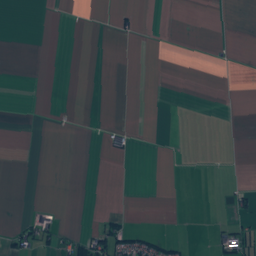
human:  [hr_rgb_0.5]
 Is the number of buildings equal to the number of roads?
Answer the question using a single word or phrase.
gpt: no

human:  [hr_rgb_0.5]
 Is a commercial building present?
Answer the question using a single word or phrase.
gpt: yes

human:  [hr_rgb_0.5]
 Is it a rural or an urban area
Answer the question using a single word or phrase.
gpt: rural

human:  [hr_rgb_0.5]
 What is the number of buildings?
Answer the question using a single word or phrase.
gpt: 256

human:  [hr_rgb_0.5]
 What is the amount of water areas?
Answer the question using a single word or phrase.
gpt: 4

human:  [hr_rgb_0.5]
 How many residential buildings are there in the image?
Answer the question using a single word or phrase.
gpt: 250

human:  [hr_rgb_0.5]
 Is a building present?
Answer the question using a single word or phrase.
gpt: yes

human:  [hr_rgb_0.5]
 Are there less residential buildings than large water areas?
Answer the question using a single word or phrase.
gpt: no

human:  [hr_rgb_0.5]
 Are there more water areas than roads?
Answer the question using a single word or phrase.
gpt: no

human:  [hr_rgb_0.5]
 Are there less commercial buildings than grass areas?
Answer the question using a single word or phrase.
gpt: yes

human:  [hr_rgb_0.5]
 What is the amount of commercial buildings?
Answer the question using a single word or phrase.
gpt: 3

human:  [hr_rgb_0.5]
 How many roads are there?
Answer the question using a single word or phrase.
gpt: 142

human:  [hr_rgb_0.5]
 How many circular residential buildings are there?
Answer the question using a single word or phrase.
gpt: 5

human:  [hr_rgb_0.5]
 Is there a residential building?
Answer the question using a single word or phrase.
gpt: yes

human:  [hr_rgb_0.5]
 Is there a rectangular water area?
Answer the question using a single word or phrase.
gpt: yes

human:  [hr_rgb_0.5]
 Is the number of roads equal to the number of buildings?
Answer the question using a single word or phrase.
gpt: no

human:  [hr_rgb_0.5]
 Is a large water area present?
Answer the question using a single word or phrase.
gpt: no

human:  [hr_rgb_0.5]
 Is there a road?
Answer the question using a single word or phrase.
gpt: yes

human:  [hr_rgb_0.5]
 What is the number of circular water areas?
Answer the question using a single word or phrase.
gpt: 1

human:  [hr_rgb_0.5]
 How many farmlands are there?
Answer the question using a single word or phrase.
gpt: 13

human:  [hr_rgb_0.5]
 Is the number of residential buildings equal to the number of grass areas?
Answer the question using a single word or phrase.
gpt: no

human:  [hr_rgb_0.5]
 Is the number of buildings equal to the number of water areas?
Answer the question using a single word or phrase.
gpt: no

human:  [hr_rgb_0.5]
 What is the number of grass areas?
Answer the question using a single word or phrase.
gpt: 43

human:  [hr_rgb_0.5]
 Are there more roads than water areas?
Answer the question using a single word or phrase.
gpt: yes

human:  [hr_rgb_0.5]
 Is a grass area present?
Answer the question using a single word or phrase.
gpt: yes

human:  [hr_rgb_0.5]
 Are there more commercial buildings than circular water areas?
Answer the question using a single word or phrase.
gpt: yes

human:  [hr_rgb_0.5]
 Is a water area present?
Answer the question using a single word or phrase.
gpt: yes

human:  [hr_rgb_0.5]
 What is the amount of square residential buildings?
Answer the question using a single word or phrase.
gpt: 5

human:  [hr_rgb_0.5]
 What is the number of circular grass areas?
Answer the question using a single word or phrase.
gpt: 0

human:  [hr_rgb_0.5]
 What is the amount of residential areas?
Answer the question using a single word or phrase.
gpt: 3

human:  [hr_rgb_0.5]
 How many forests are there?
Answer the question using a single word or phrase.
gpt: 30

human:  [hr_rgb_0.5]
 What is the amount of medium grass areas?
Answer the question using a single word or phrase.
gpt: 5

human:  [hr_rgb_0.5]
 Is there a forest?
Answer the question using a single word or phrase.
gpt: yes

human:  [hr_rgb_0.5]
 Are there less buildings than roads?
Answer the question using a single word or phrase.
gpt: no

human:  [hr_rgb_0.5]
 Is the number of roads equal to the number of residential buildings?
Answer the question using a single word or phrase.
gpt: no

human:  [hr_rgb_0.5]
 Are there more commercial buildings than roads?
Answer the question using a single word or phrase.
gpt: no

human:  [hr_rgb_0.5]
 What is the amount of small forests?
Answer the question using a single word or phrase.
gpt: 8

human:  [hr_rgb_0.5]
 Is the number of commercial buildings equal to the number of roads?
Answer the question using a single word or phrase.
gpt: no

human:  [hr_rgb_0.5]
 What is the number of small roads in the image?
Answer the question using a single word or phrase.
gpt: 142

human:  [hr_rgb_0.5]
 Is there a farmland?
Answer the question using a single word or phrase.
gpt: yes

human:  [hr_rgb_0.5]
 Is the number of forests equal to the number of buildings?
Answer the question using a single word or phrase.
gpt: no

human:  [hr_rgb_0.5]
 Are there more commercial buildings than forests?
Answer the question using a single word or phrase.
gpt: no

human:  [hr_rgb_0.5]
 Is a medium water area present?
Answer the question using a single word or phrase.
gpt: no

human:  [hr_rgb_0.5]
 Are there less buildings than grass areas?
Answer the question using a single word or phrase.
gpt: no

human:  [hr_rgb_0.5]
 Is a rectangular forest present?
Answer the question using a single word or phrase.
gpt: yes

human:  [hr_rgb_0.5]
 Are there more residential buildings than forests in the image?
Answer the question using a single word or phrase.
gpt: yes

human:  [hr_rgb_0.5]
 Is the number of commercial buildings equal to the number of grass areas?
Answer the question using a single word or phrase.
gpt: no

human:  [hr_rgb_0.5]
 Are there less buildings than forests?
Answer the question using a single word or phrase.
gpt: no

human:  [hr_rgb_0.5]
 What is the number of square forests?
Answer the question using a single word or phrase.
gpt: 0

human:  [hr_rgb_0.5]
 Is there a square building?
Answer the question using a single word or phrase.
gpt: yes

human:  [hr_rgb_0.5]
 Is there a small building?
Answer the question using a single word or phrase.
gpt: yes

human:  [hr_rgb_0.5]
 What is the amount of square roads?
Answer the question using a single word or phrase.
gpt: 0

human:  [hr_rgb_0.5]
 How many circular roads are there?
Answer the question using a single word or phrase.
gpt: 0

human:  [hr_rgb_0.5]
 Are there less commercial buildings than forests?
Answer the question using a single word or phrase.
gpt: yes

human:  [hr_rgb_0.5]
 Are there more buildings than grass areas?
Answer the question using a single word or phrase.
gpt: yes

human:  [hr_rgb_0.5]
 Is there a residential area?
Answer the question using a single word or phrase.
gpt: yes

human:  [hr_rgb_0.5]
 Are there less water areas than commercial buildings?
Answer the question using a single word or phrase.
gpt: no

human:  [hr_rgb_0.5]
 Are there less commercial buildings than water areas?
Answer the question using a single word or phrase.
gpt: yes

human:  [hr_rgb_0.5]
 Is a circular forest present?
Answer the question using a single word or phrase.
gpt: no

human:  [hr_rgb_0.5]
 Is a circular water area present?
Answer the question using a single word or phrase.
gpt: yes

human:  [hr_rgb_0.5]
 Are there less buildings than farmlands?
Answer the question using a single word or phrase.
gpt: no

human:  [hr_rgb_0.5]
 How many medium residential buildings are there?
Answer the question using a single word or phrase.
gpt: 5

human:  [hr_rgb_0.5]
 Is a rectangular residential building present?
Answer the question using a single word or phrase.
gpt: yes

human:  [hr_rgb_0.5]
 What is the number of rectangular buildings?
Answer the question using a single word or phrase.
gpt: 159